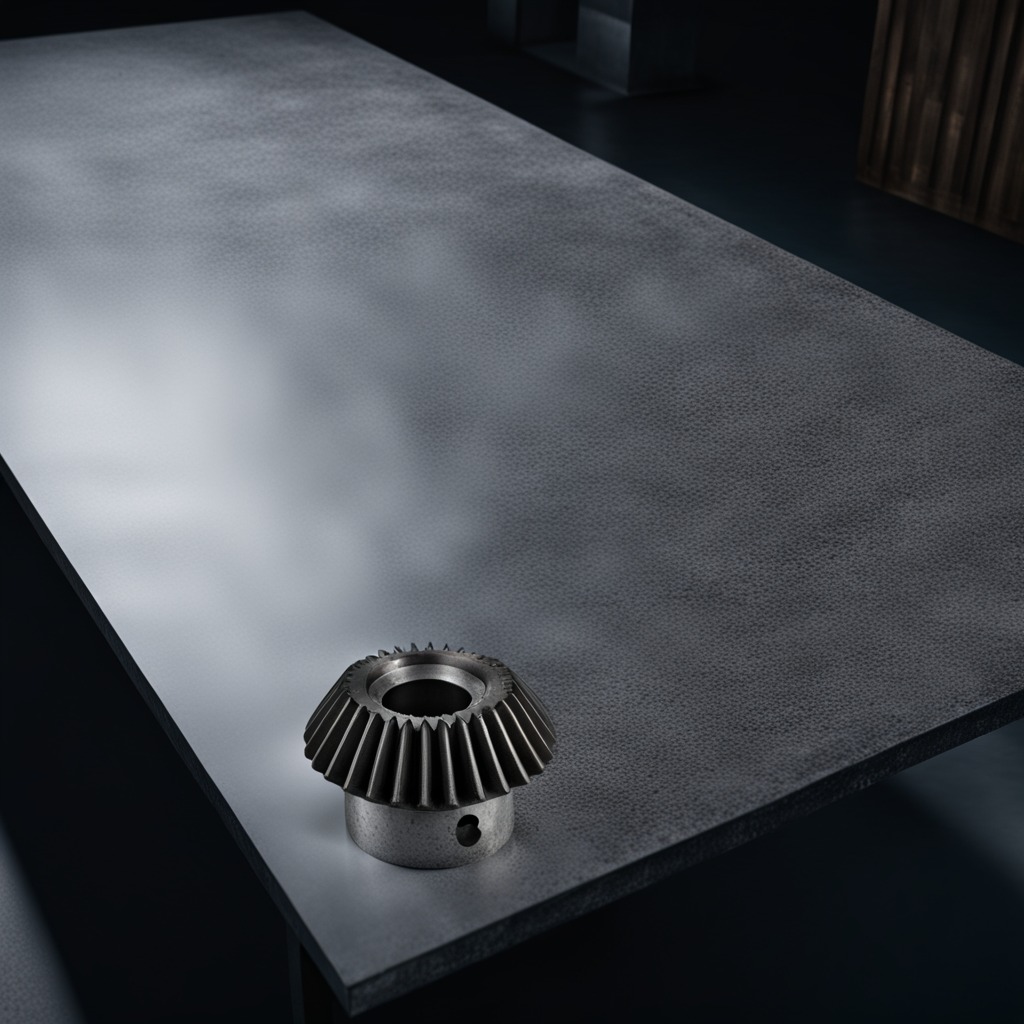
A steel gear with teeth is lying on a clean granite table inside a workshop at night.